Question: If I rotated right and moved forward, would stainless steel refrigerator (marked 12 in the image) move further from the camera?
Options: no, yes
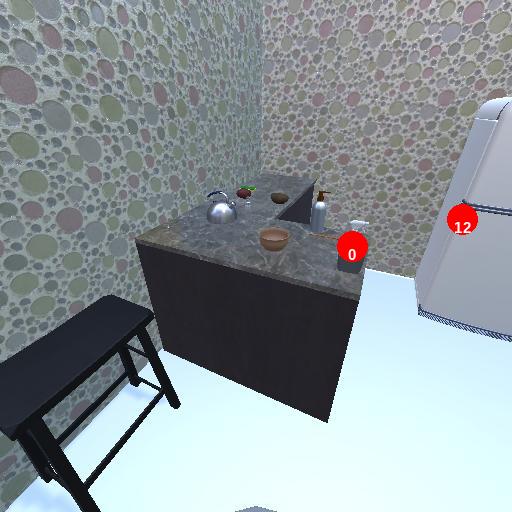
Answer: no